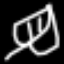
Label: leaf